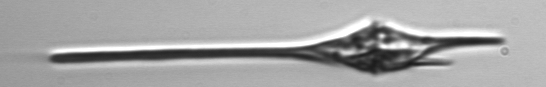
Label: Tripos_lineatus